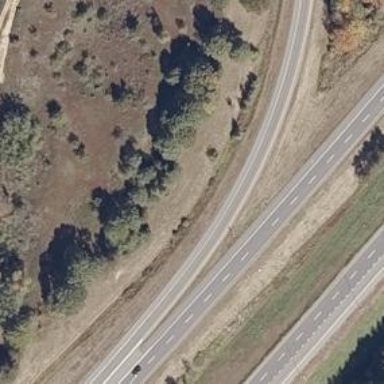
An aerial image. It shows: Asphalt motorway link.